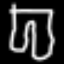
Label: pants